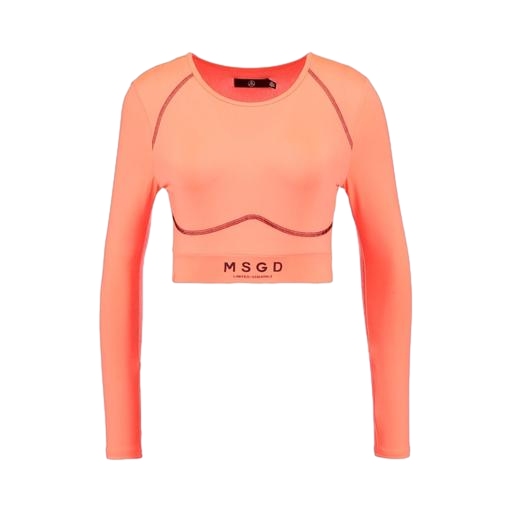
long-sleeve top, pink long sleeve crop top, l/s top, white background